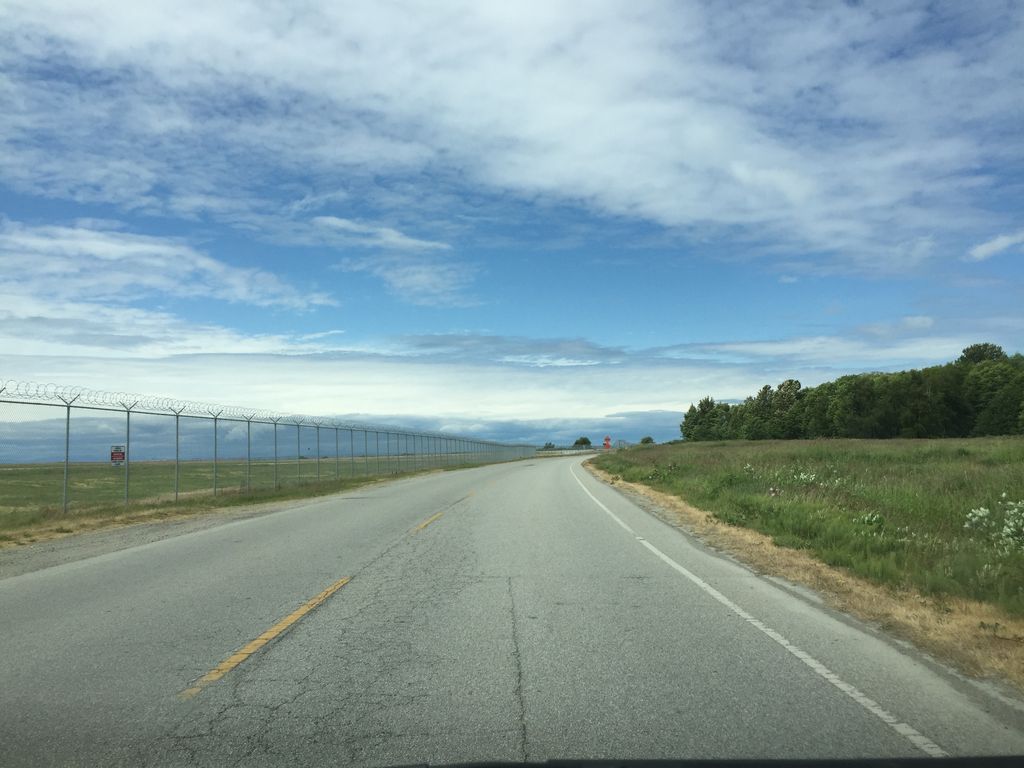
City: vancouver